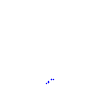
Particle: proton